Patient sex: M
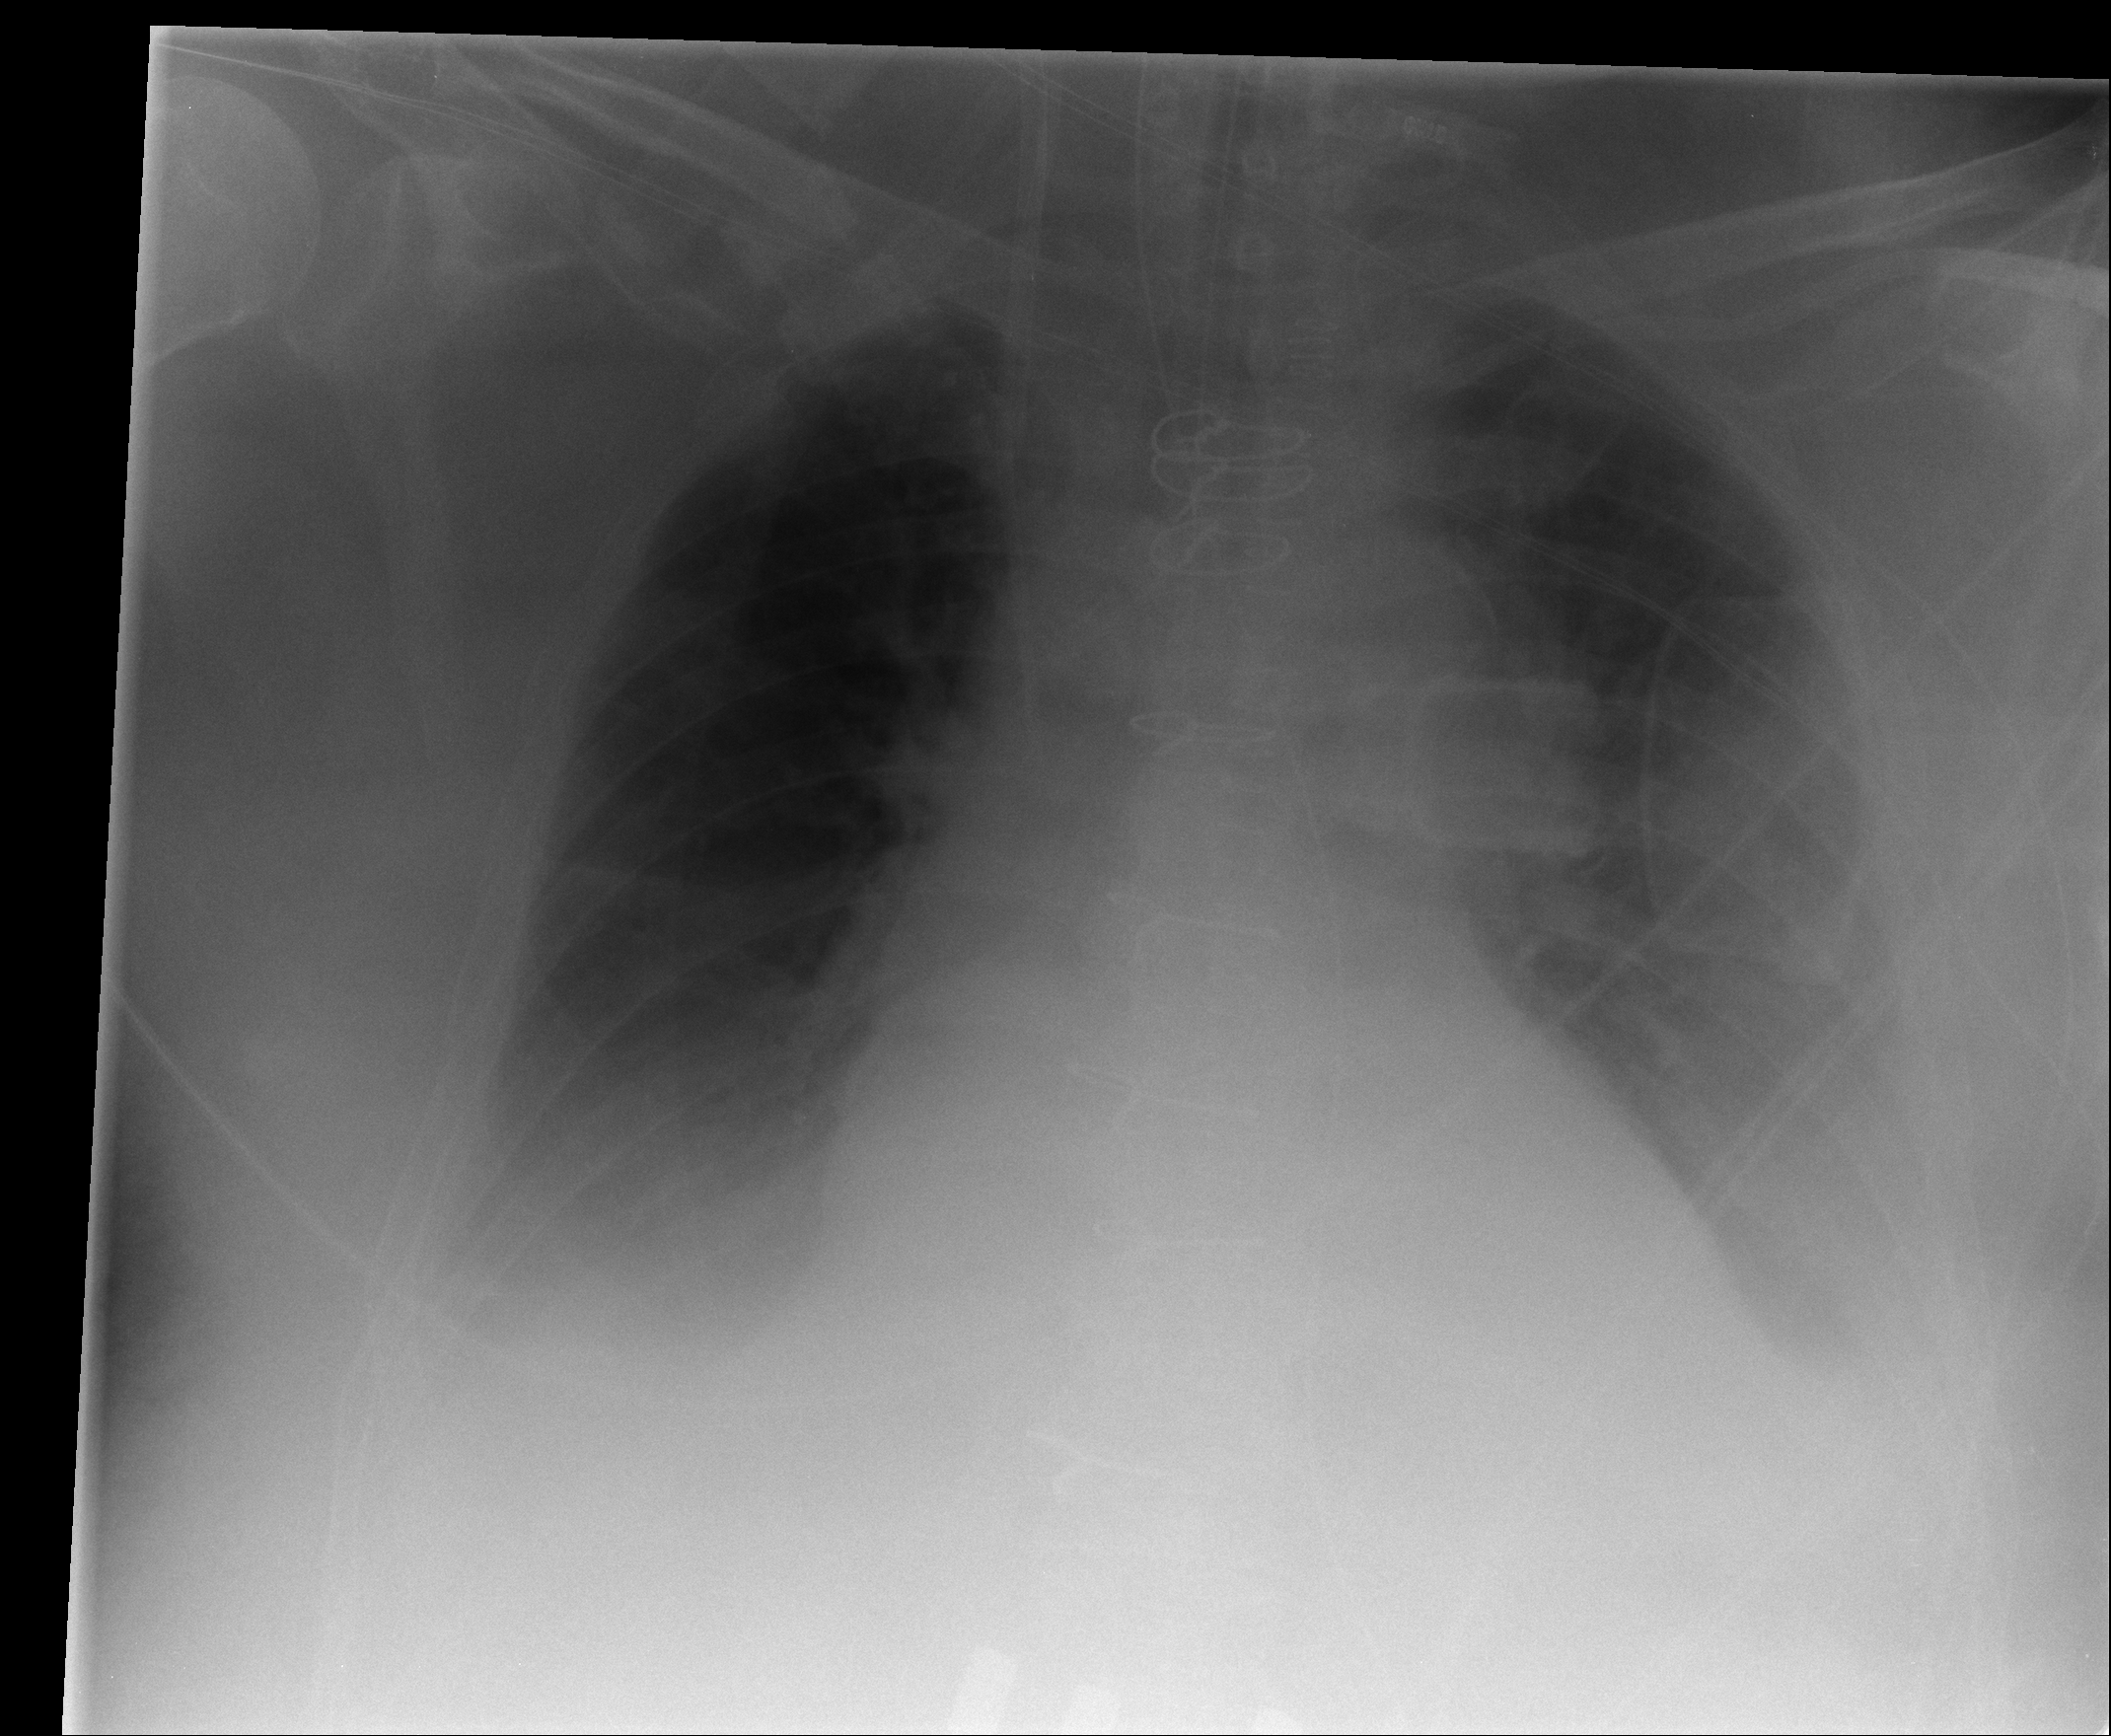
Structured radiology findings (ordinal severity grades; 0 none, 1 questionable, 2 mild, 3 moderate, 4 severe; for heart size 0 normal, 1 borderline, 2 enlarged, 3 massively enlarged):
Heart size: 1
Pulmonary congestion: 2
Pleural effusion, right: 2
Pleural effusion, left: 2
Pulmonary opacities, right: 1
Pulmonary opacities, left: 1
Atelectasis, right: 2
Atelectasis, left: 2